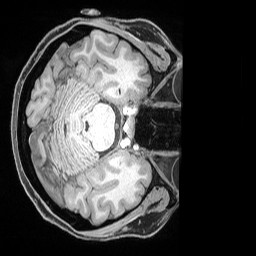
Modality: T1w
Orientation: axial
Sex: female
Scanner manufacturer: siemens
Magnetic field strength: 3 T
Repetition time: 2.53 s
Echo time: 0.00169 s